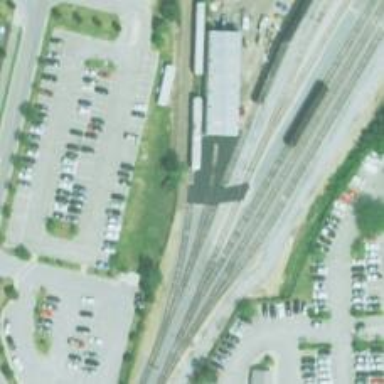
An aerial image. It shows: Level crossing along the railway.